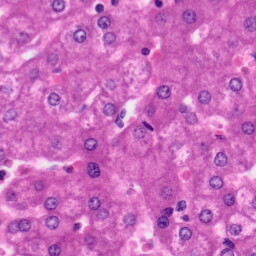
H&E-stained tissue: Liver